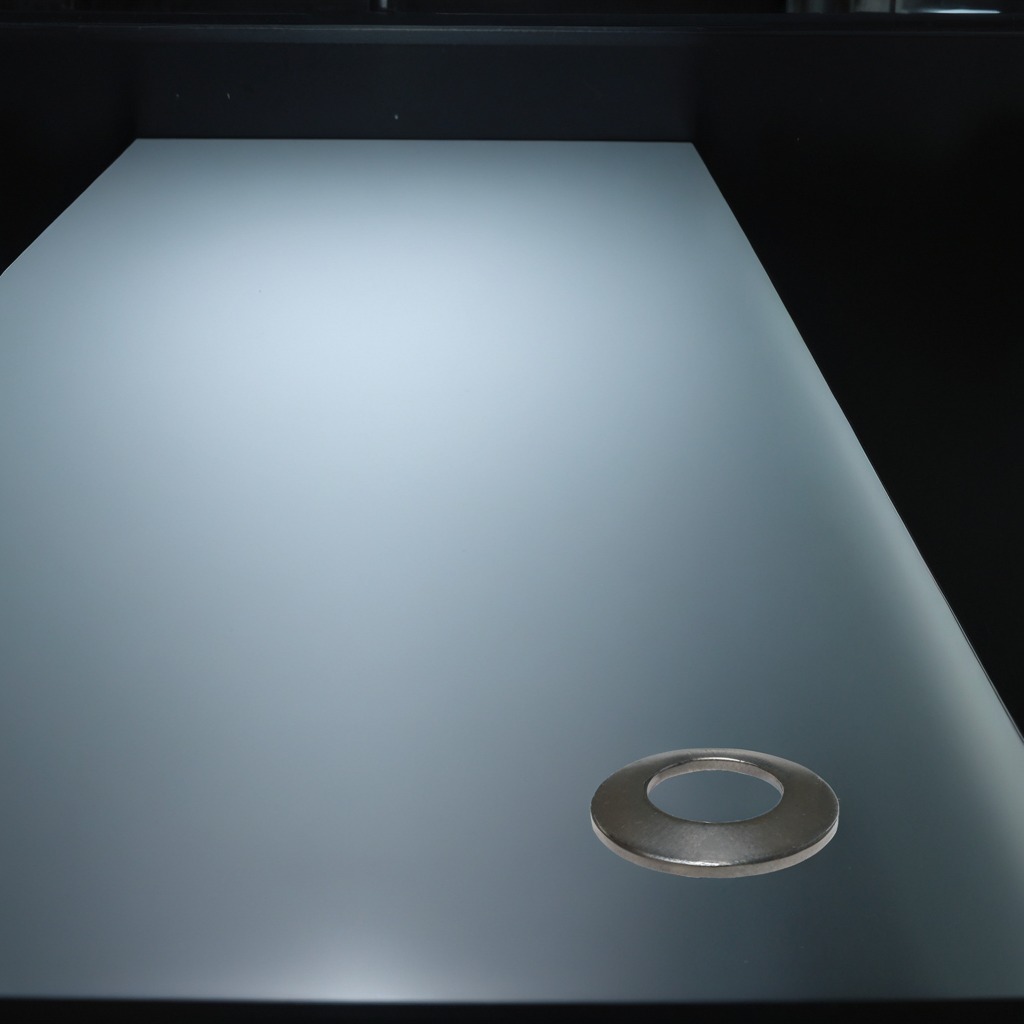
A flat metal washer lies on the clean empty table in a railway signal maintenance room lit by harsh overhead fluorescents photorealistic surface textures crisp shadows high dynamic range